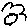
Label: cloud